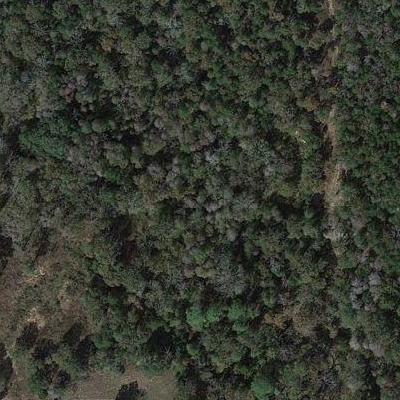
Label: eForest